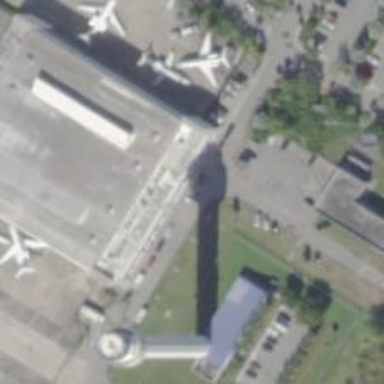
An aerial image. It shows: Airport gate.